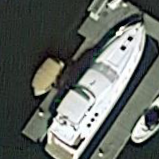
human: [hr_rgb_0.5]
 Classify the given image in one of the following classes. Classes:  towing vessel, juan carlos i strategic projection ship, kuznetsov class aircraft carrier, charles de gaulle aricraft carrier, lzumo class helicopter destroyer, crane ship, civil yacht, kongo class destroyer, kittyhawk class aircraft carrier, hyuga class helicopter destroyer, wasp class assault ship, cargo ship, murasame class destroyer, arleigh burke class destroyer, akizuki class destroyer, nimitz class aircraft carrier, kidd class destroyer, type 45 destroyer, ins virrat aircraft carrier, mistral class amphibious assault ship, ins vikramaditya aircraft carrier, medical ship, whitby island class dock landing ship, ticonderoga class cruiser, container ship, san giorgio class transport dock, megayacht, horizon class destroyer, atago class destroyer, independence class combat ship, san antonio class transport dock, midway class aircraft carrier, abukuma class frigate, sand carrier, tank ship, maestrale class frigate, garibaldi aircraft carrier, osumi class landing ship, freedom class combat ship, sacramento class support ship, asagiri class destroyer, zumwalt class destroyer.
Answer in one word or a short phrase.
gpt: Civil yacht